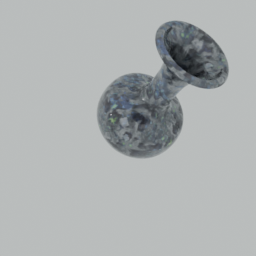
Label: decoration